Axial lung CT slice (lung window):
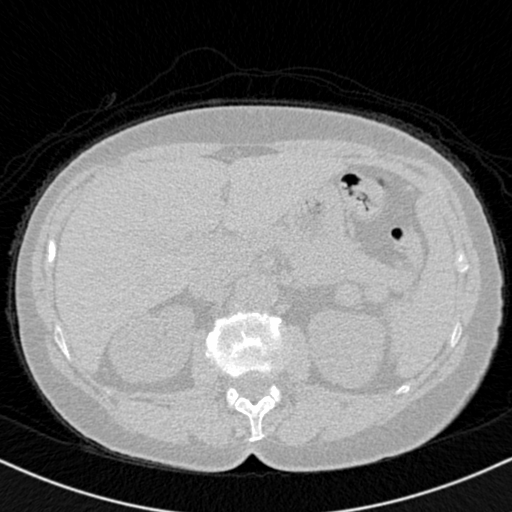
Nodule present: no